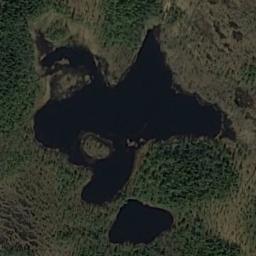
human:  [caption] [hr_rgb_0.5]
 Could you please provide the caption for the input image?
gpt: The lake blends with the green space .

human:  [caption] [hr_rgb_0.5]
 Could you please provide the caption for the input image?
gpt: There are many trees around the lake .

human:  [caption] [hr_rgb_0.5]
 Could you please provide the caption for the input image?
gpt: A blue lake surrounded by forest .

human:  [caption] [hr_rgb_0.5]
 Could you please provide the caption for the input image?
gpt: The two lakes lie in the dense forest and the water is dark blue .

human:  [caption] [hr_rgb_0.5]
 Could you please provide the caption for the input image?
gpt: There are green forests around the lake .